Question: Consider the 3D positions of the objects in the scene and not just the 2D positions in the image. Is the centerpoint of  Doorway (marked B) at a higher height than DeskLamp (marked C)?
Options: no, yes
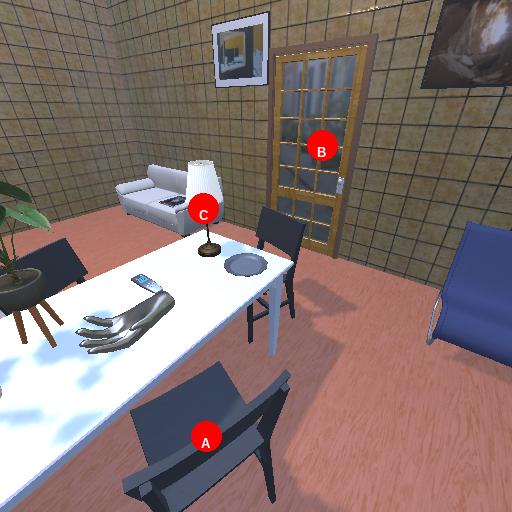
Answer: no